Question: I have an UITabView iPad app, using XCode 4.5, Storyboards and iOS 6. I have a UIView scene, with two UITableViews (one in the upper left quadrant, the other at the bottom half of the UIVIew). My problem is that I need to identify which UITableView is being referenced for and also . I have given both UITableViews names:

I don't think this is correct because when I but a breakpoint on the it arbitrarily selects the lower UITableView (previousAppointments), never selecting the upper UITableView (clientList). Code is follows:
'''
//------------------------------------------------
- (NSInteger)tableView:(UITableView *)tableView numberOfRowsInSection:(NSInteger)section {
if (tableView == clientList) {
int y = listOfClients.count;
return 1; // return list of clients <--------- TODO
}
else if(tableView == previousAppointments) {
return 2; // return number of appointments for this client <------------ TODO
}
return 1;
}
'''
I need to be able to identify which UITableView is selected so I can populate it with the correct data.
What am I doing wrong?
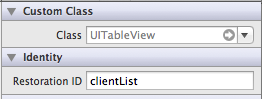
Answer: You should set up IBOutlets to each table view, and use that outlet name in the if statement